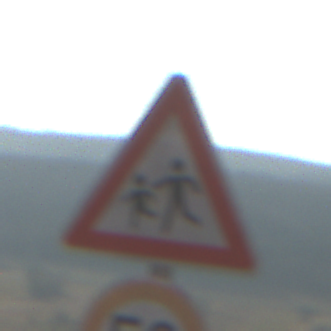
Verkehrszeichen: KinderRechts
Zusatzzeichen unten: Geschwindigkeit50
Umgebung: Outdoor, Nature
Tageszeit: MorningAfternoon
Wetter: PartlyCloudy
Licht: Natural
Jahreszeit: NotSpecified
Kontrast: HighContrast